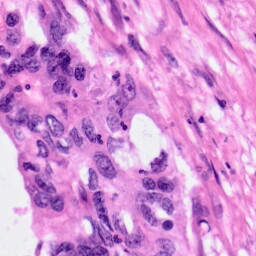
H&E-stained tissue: Pancreatic